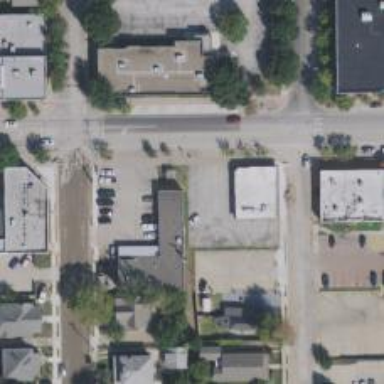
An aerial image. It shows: Convenience shop.